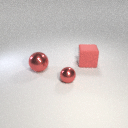
large red rubber cube to the right of small red metal sphere